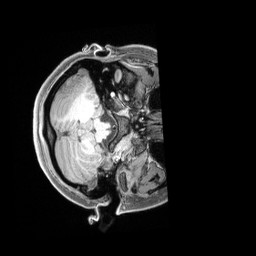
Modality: T1w
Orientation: axial
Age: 22
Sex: male
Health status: healthy
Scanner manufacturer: siemens
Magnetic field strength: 3 T
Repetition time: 2.4 s
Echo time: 0.00228 s